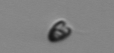
Label: Pyramimonas